Aerial crown-view tile of a tropical tree (Barro Colorado Island, Panama), acquired 20240813:
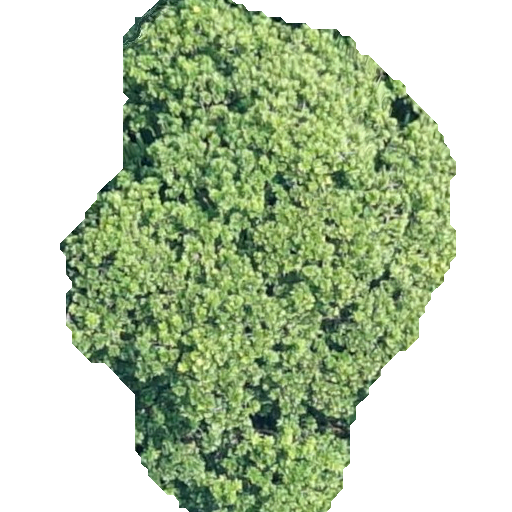
Species: Anacardium excelsum
GBIF accepted scientific name: Anacardium excelsum
Crown area: 222.02 m²